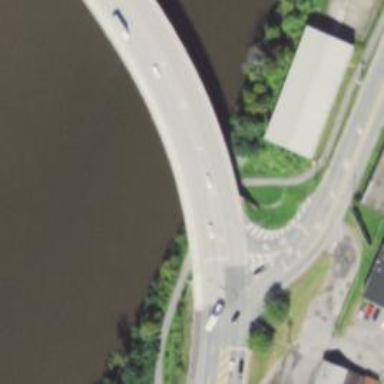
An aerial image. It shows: Footway bridge.